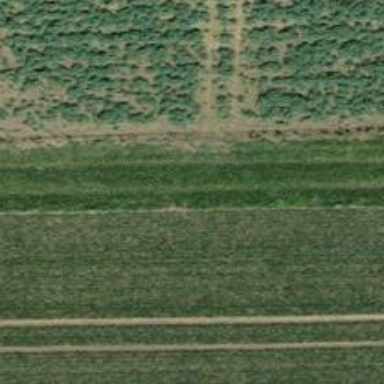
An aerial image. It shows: Grass track with grade5 tracktype.